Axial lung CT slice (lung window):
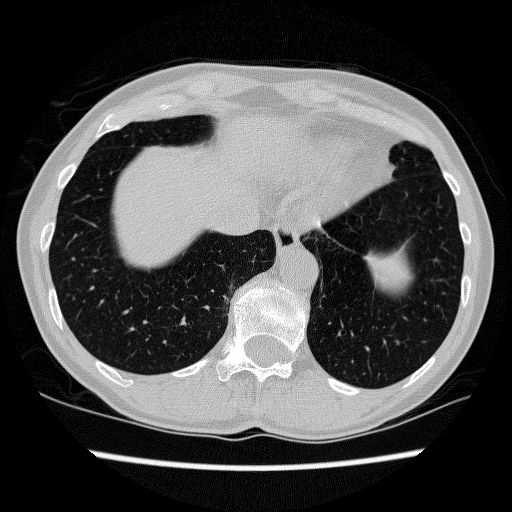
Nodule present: no